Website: slack
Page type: payment
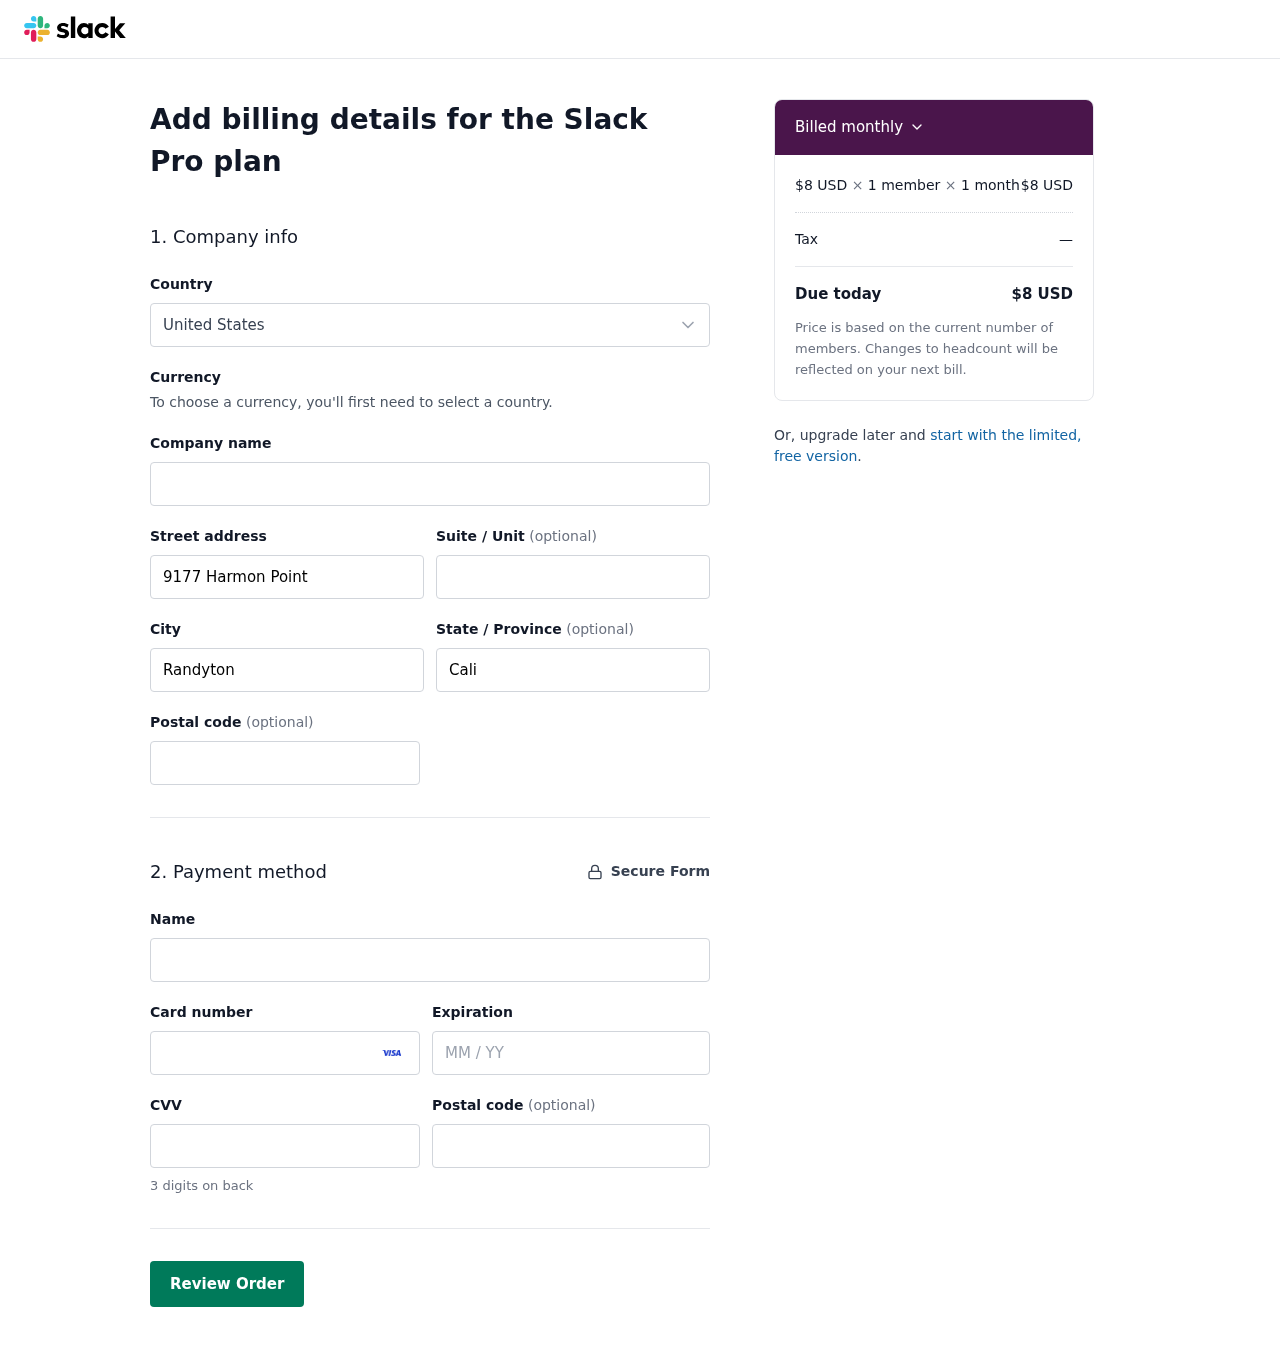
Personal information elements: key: PII_COUNTRY
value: United States
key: PII_STREET
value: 9177 Harmon Point
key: PII_CITY
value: Randyton
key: PII_STATE
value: California
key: PII_POSTCODE
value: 10985
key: PII_FULLNAME
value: Paul Jackson
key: PII_CARD_NUMBER
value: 4312 8652 2479 8794
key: PII_CARD_EXPIRY
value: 01/29
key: PII_CARD_CVV
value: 111
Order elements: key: ORDER_PRICE_PER_MEMBER
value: $8 USD
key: ORDER_NUM_MEMBERS
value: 1 member
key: ORDER_NUM_MONTHS
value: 1 month
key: ORDER_SUBTOTAL
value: $8 USD
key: ORDER_TAX
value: —
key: ORDER_TOTAL
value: $8 USD